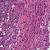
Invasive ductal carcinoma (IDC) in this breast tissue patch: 0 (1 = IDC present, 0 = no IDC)